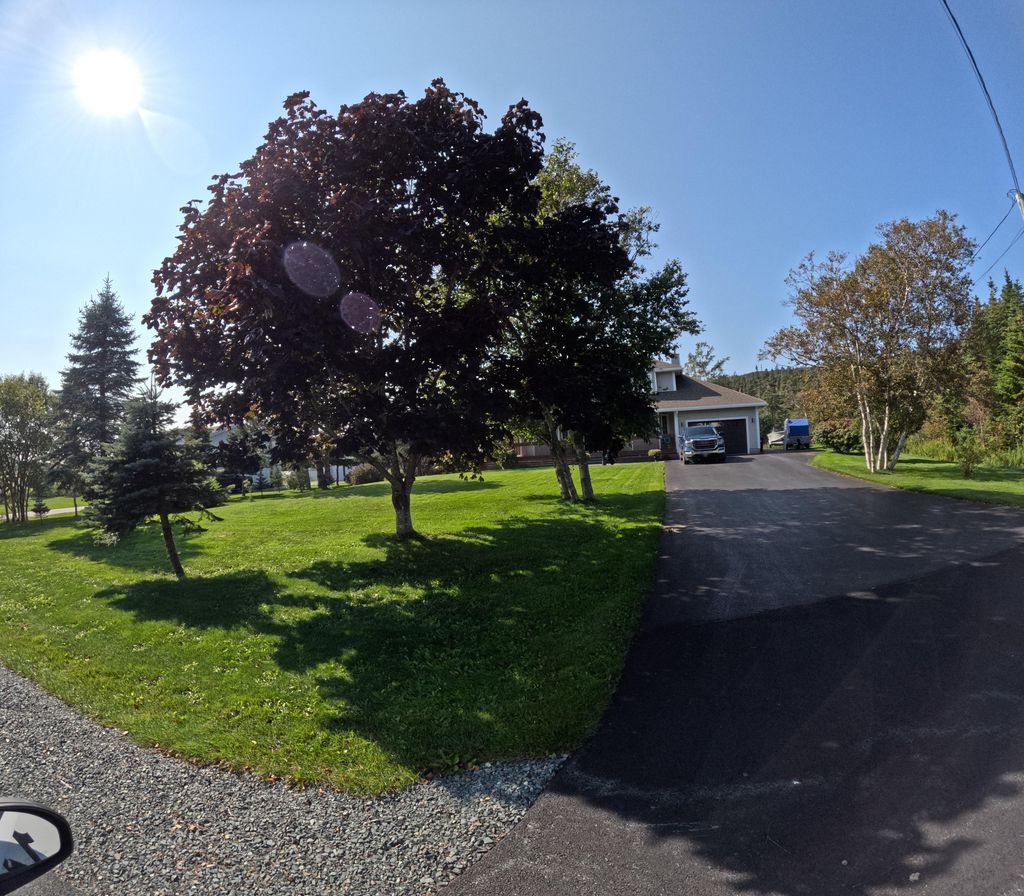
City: st_johns